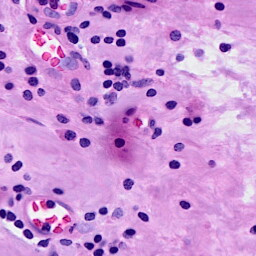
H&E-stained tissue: Breast